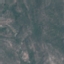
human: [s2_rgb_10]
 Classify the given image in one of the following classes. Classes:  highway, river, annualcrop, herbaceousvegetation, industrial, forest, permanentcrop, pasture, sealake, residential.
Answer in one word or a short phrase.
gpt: HerbaceousVegetation